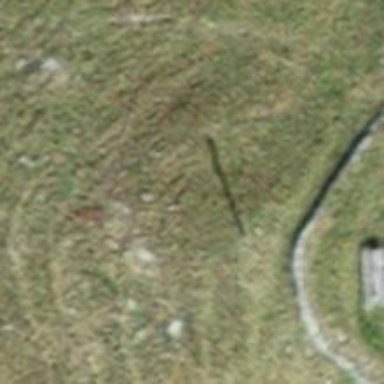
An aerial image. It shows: Wayside cross with historic significance.